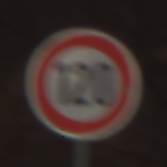
Verkehrszeichen: Geschwindigkeit120
Umgebung: Outdoor, Nature
Tageszeit: Midday
Wetter: Overcast
Licht: Natural
Jahreszeit: Autumn
Kontrast: LowContrast